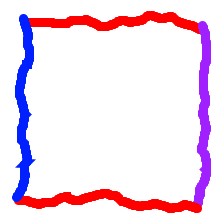
Shape: square